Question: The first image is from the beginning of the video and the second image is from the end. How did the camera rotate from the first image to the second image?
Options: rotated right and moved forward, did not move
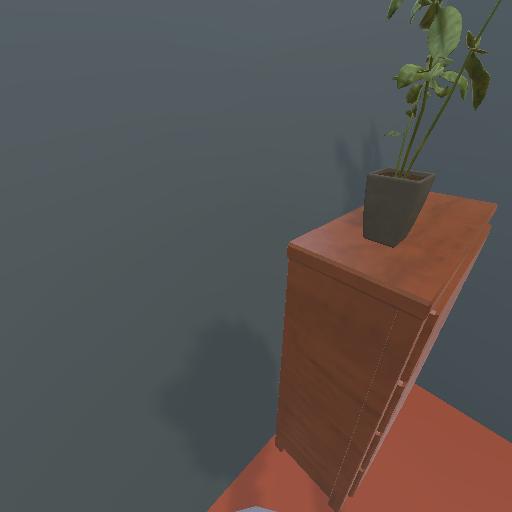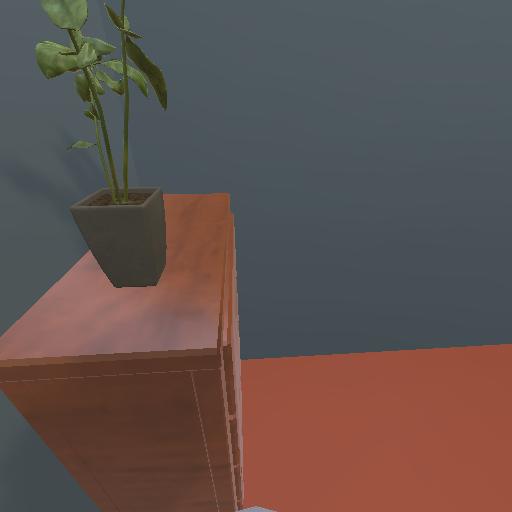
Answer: rotated right and moved forward